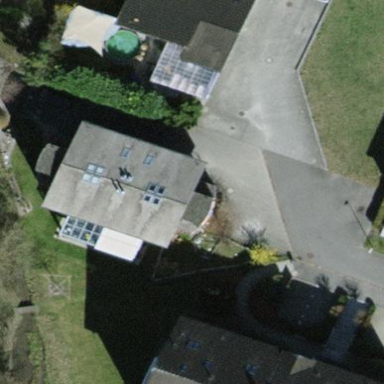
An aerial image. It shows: Semi-detached house.